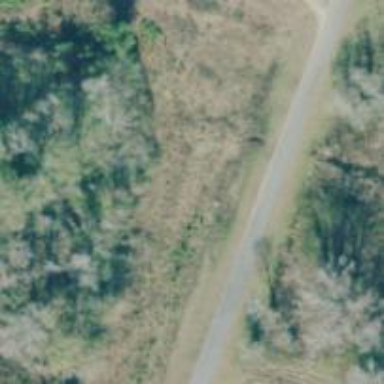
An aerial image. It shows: Culvert tunnel.